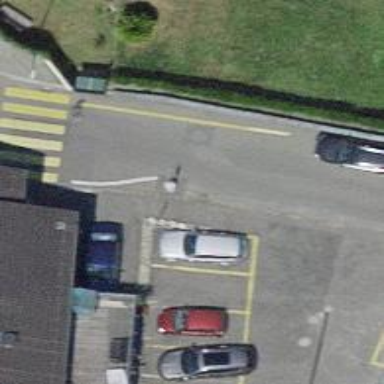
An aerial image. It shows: Bollard.